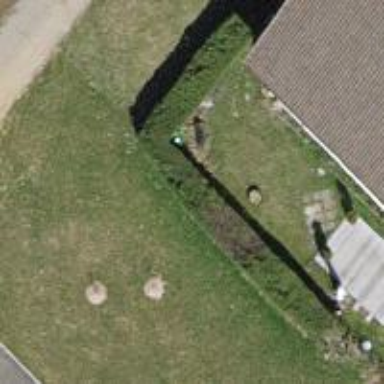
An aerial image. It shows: Hedge barrier.